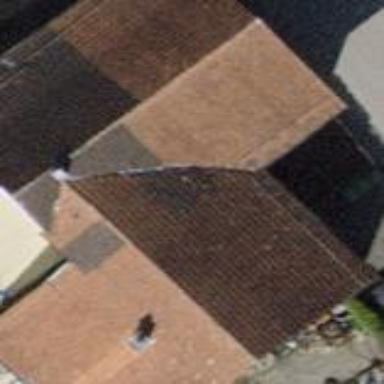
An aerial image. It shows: Red semidetached house with gabled roof.